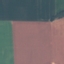
Land use / land cover: AnnualCrop